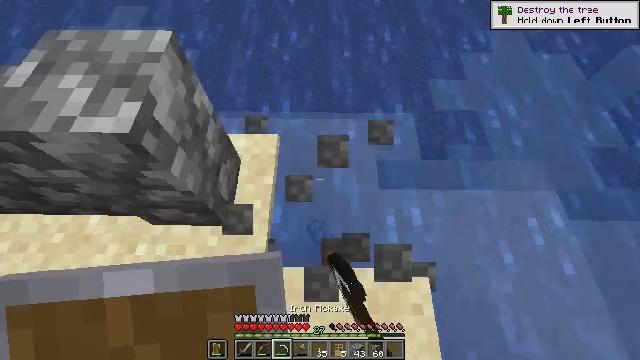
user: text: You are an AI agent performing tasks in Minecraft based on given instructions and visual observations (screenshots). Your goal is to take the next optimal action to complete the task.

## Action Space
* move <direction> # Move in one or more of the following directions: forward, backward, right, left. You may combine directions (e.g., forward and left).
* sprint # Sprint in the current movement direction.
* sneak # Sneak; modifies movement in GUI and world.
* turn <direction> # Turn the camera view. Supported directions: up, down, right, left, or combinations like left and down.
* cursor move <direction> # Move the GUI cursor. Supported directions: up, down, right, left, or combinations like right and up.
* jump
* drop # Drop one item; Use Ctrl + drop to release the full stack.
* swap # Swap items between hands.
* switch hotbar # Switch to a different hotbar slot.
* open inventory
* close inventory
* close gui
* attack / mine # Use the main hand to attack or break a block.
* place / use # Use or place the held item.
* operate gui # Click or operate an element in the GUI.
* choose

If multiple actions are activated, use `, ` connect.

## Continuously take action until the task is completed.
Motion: motion action
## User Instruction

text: Hold left click to mine the cobblestone wall.
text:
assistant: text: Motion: no_op